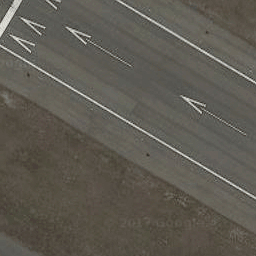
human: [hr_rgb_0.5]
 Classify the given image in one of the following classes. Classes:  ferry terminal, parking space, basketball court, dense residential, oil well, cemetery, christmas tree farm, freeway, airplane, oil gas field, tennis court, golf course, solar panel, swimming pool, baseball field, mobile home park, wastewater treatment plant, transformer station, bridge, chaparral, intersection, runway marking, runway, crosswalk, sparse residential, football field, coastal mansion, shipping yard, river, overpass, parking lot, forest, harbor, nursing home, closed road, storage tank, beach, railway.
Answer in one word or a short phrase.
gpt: runway